Question: I have searched high and low, and maybe because of not defining the problem correctly, I can't seem to figure out how to achieve the following:
I want to add a overlaying transparent view with a remove button. Any thoughts or tutorials I can use?
I have looked at the following but I want to have it fullscreen with a remove button:
<URL>
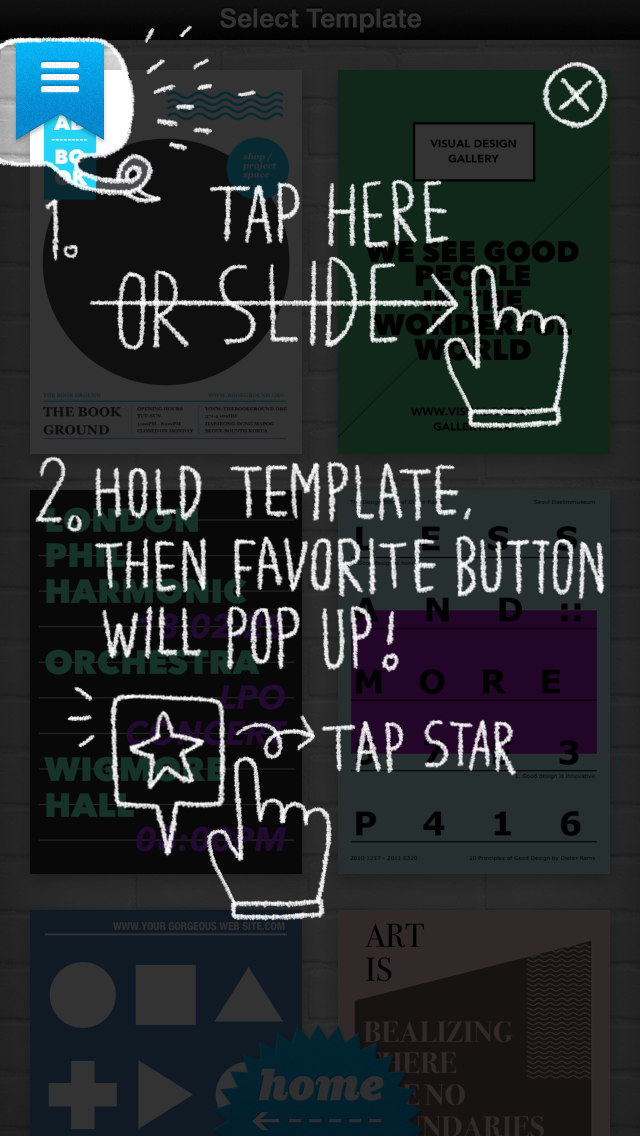
Answer: Just create a new 'UIView' (let's call it OverlayView) in interface builder, with the size of the main view, and above the others, with 'clearColor' background color. Inside that 'UIView' put an 'UIImageView' with the overlay image (it has to be a semi transparent png) and 'UIButton' for closing (on tap remove the OverlayView from superview)